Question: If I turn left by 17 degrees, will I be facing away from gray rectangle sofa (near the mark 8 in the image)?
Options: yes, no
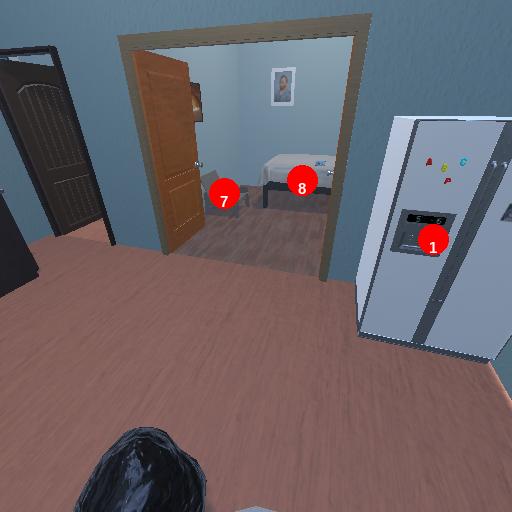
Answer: yes